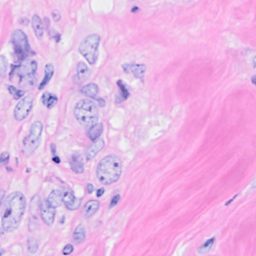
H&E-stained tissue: Breast